Interaction volume radius: 5 \u00c5
Interaction volume height: 25 \u00c5
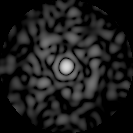
Disorder parameter: 0.8624